A scalogram of one vibration snapshot from a rotating bearing is shown, computed with a continuous wavelet transform. Diagnose the bearing from this image, choosing from: normal, inner_race, outer_race, ball.
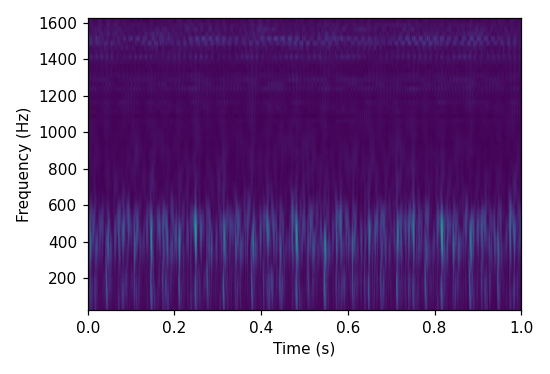
Answer: outer_race